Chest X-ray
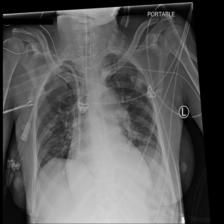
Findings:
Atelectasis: negative
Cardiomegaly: negative
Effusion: negative
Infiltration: negative
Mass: negative
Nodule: negative
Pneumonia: negative
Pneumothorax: negative
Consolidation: negative
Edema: negative
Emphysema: negative
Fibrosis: negative
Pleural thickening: negative
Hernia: negative